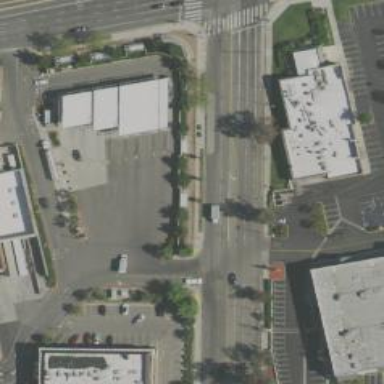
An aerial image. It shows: Secondary road with separate sidewalk.